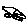
Label: car